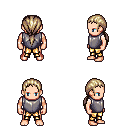
a pixel art fantasy rpg character, male body template, human, light skin, steel chest armor, gold greaves, white blonde ponytail hairstyle, four views (front, back, left, right), 2x2 character sprite sheet, small pixel art, hard edges, no anti-aliasing